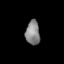
Tissue: lung
Cell type: Endothelial cells
Senescence score: 0.5543
Nuclear area (px): 338
Mean DAPI intensity: 133.133